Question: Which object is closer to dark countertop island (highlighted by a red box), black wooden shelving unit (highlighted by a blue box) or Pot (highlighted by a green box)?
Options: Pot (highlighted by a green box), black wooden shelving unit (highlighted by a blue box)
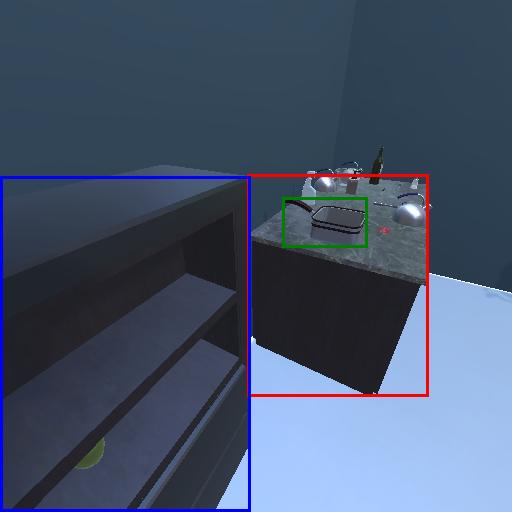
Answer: Pot (highlighted by a green box)